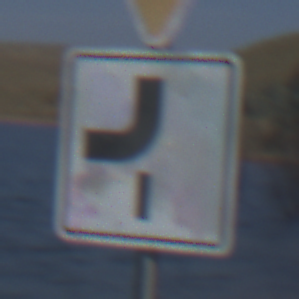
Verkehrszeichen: VerlaufVorfahrtsstrasse7
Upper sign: VorfahrtGewaehren
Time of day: MorningAfternoon
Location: Outdoor (Nature)
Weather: Clear
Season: NotSpecified
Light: Natural